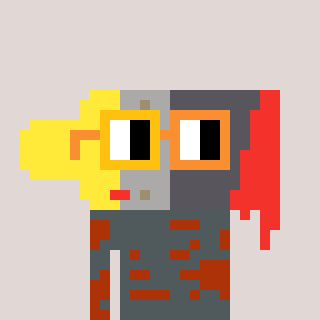
a pixel art character with square yellow and orange glasses, a paintbrush-shaped head and a hotbrown-colored body on a warm background